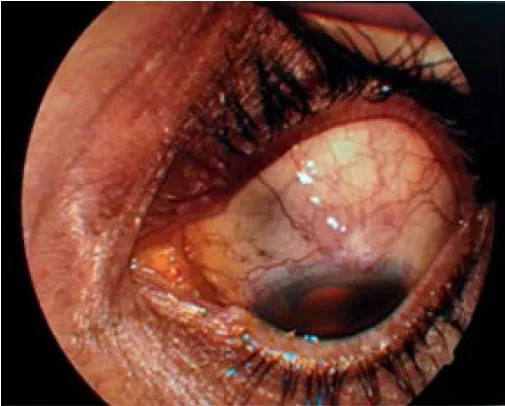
Six months).
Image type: medical_photograph (oral_photograph)